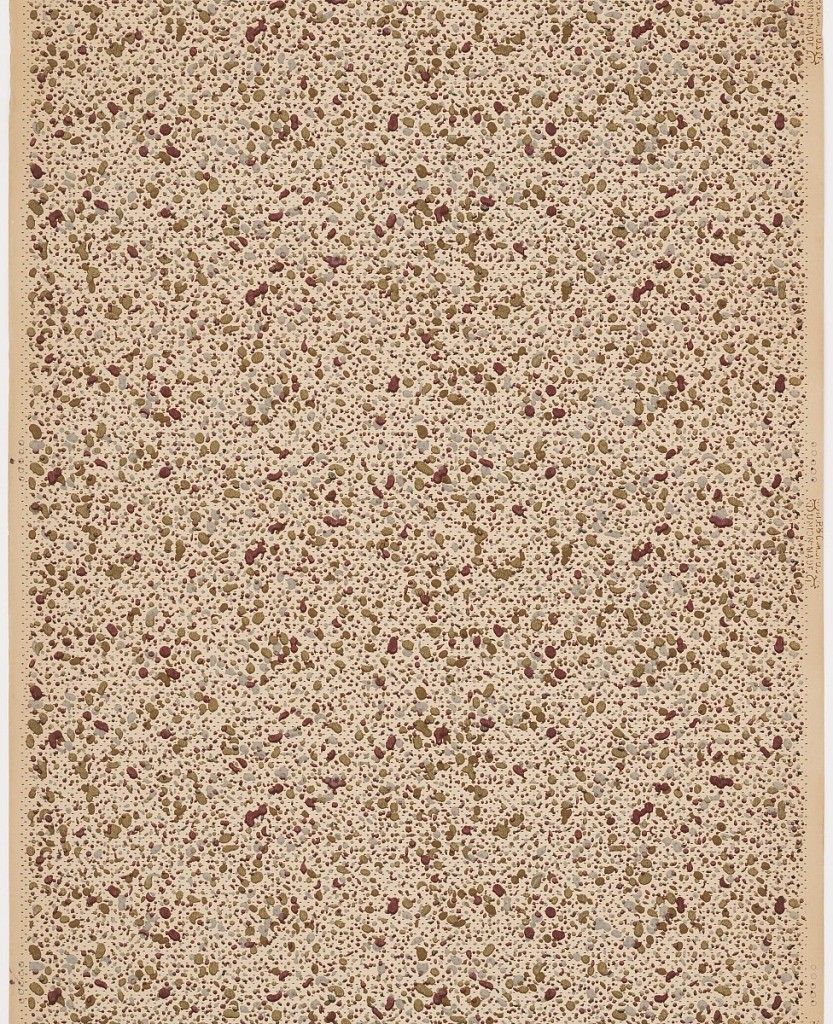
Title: Sidewall
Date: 1905–1915
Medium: Machine-printed paper, ungrounded
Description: All-over mottled design, seemingly random placement of deep red, gray, and brown spots. Printed on ungrounded paper.